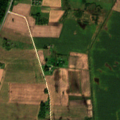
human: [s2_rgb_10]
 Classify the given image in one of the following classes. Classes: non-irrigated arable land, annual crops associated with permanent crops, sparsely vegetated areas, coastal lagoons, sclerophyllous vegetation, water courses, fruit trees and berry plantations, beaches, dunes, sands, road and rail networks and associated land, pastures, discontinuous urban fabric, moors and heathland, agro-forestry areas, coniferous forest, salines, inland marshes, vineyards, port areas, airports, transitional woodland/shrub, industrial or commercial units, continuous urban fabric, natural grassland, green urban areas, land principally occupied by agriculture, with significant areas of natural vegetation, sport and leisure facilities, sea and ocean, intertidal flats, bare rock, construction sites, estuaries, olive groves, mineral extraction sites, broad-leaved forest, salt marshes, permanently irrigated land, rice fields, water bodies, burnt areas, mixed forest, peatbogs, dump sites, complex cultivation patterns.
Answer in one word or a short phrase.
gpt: discontinuous urban fabric, non-irrigated arable land, pastures, complex cultivation patterns, land principally occupied by agriculture, with significant areas of natural vegetation